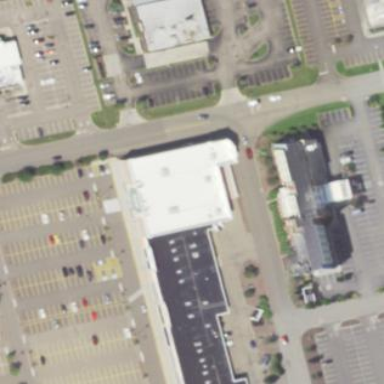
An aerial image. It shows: Building.